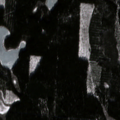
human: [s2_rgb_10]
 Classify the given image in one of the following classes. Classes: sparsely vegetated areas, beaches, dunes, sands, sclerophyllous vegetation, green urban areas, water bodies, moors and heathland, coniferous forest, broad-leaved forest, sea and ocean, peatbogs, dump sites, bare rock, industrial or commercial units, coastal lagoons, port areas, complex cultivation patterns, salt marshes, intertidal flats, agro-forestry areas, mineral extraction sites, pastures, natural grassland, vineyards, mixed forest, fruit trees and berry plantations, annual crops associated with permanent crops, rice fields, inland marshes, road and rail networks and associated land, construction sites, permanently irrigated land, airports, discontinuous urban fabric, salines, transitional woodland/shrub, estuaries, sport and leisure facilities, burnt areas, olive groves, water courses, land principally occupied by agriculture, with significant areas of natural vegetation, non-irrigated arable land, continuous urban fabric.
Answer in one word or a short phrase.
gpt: broad-leaved forest, coniferous forest, mixed forest, transitional woodland/shrub